Field crop: maize
Growth stage: 2
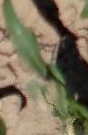
Species: maize